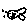
Label: fish